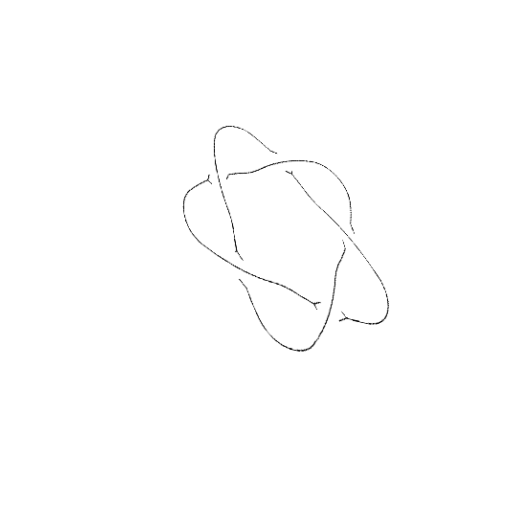
Crossing number: 5